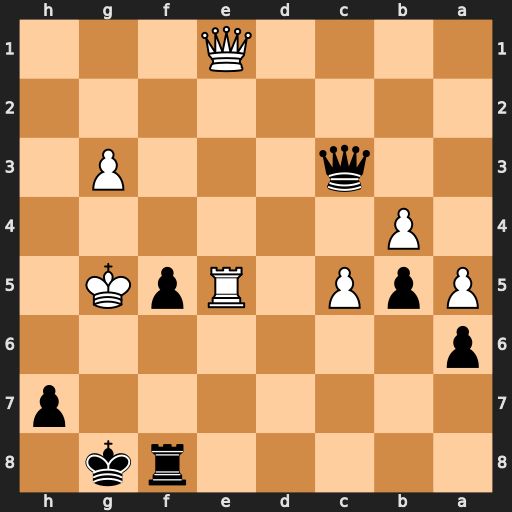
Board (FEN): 5rk1/7p/p7/PpP1RpK1/1P6/2q3P1/8/4Q3
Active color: b
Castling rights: -
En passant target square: -
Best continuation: Qf3 Re6 Qg4+